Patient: sex F, age 58
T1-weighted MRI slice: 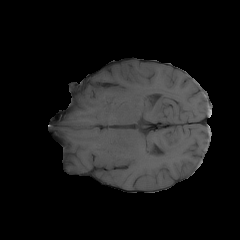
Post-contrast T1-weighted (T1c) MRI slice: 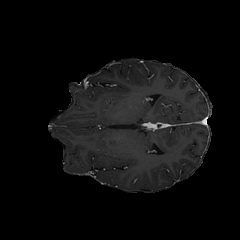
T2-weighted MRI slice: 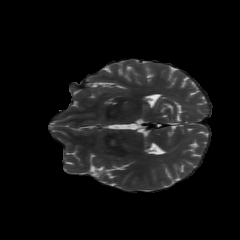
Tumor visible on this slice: no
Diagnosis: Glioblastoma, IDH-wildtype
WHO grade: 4